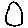
Label: circle